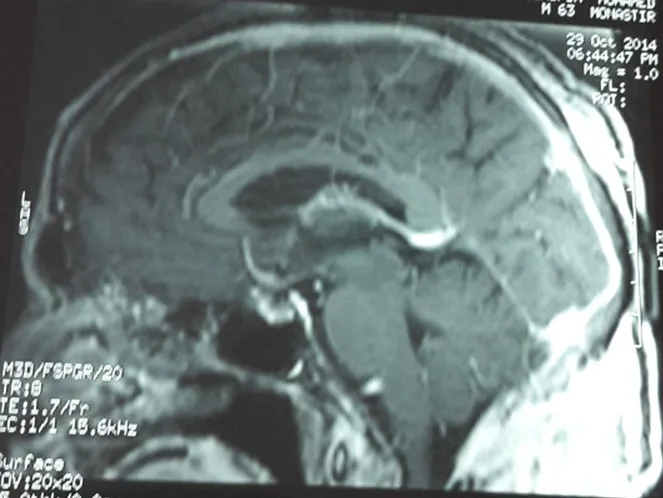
MRI showing superior sagittal sinus thrombosis.
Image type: radiology (mri)